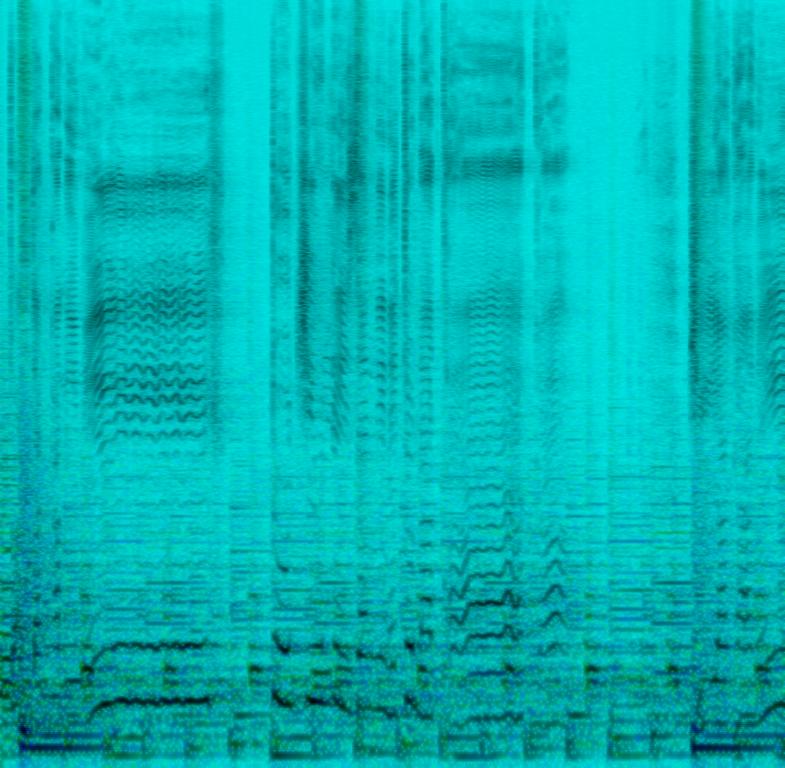
The low quality recording features a passionate male vocal singing over groovy bass piano melody, muted brass melody, sustained strings melody and shimmering hi hats. It sounds passionate and soulful.